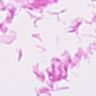
Metastatic tissue present: no